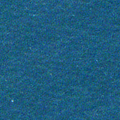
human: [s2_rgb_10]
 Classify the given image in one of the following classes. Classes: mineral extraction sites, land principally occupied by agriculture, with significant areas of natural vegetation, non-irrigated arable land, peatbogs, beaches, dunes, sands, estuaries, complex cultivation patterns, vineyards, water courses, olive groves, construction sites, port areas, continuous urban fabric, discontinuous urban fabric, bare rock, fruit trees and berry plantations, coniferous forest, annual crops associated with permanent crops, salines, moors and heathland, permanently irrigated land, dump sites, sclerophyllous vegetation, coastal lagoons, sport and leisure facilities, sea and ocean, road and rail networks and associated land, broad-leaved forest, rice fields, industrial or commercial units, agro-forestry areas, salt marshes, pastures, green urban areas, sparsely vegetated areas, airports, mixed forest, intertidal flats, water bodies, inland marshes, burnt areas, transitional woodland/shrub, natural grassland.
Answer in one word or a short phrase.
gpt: sea and ocean